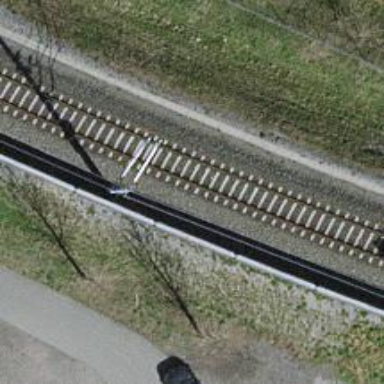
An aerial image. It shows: Railway signal.